Question: I have error while i am uploading Post Image I can save picture on my computer but in my database filename is distorted.
Here is my 'PostsController'
'''
public function store(Request $request, User $user, Image $image)
{
$this->validate($request, [
'image' => 'required|image|mimes:jpeg,png,jpg,gif,svg|max:2048',
'body' => 'required'
]);
if( $request->hasFile('image') ) {
$image = $request->file('image');
$filename = time() . '.' . $image->getClientOriginalExtension();
Image::make($image)->save( public_path('uploads/images/' . $filename ) );
}
$image = $filename;
auth()->user()->publish(
new Post(request(['body', 'image'])));
return redirect('/');
}
'''

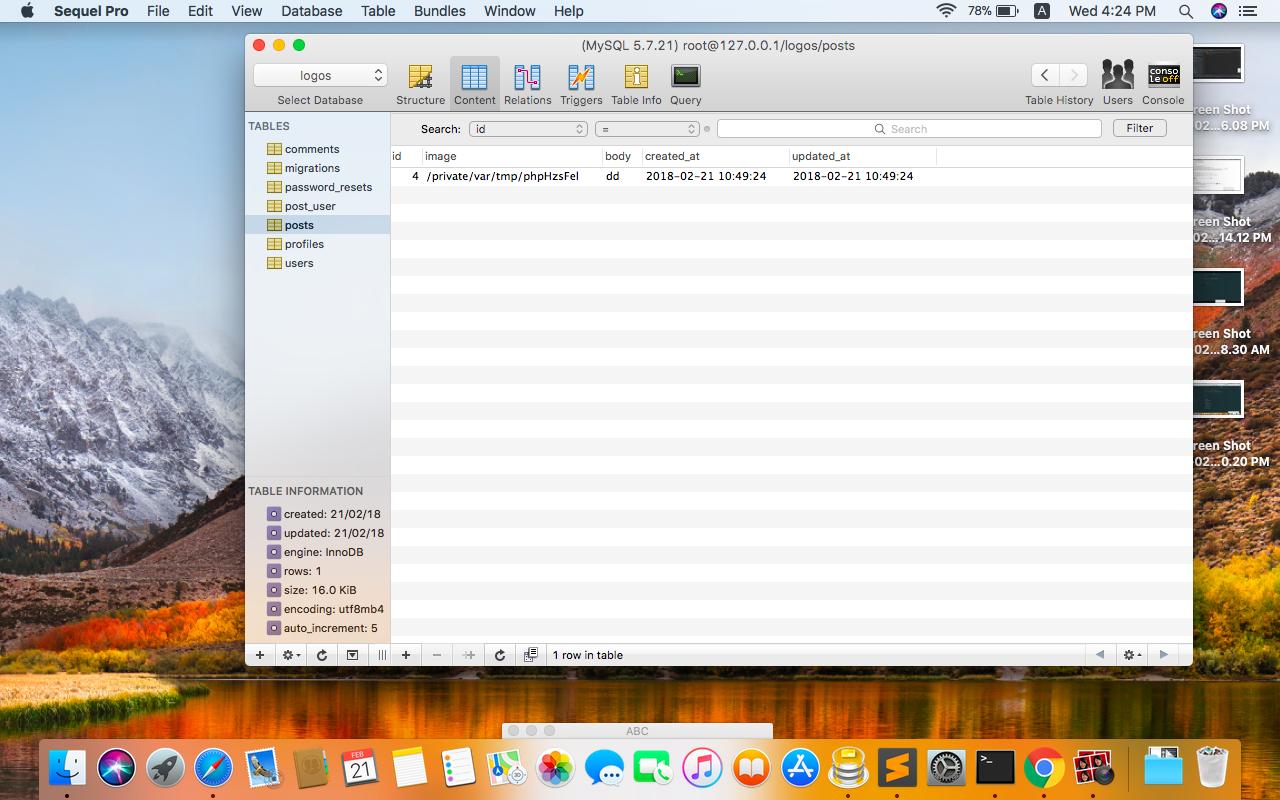
Answer: The problem is that you try to insert the wrong variable into your database table. So, improve your code like this:
'''
auth()->user()->publish(
new Post(['photo' => request('body'), 'image' => $image])
);
'''